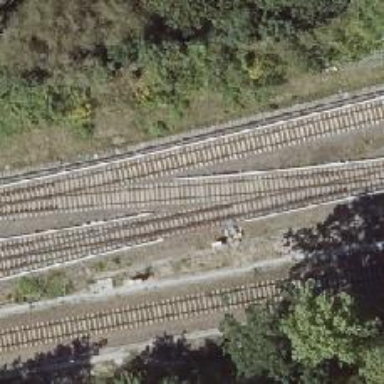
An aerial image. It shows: Light rail railway line with electrified rails.